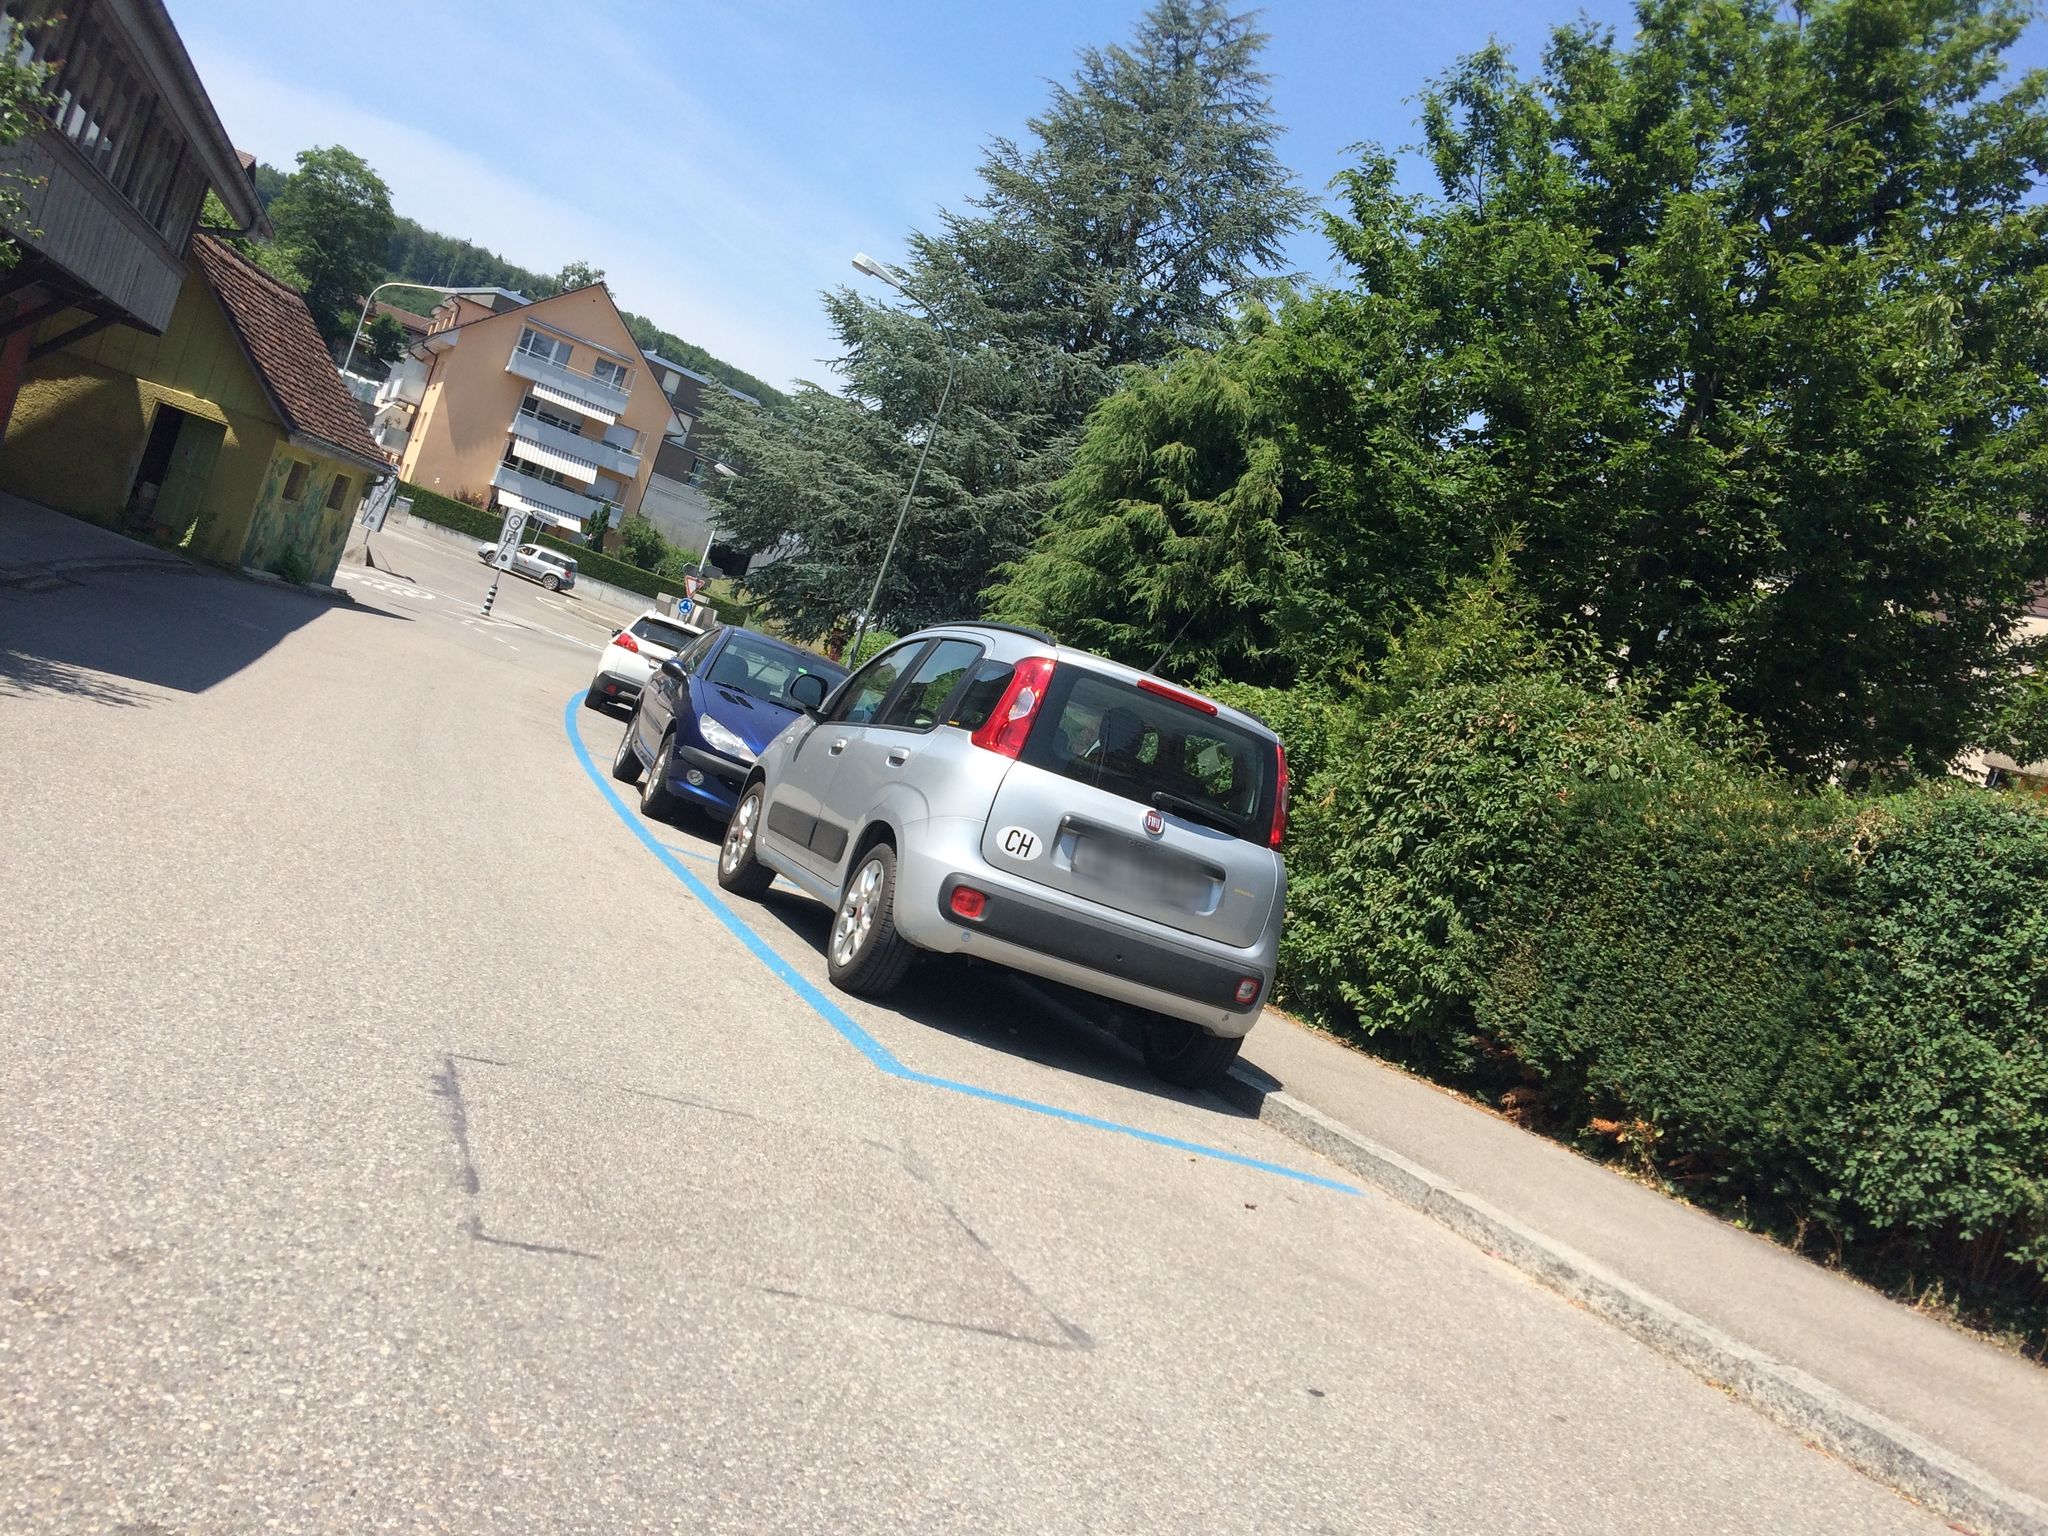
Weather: clear
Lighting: day
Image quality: good
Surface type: walking surface
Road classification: residential
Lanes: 1
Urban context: urban centre
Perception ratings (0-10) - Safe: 5.74, Lively: 4.59, Beautiful: 8.16, Boring: 2.03, Depressing: 0.22, Wealthy: 6.93